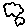
Label: cloud